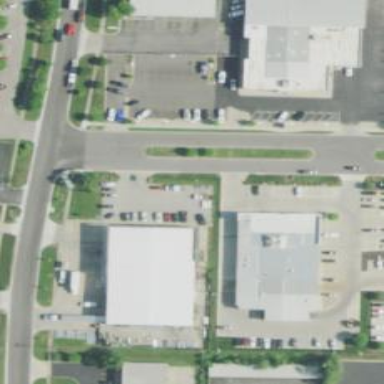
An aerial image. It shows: Retail area.